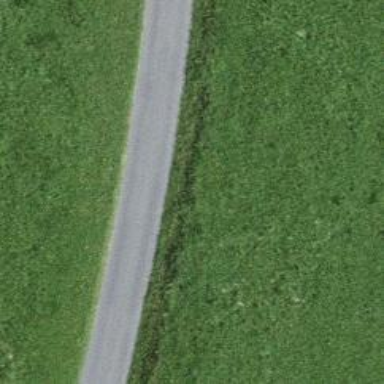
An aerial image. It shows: Unclassified road with asphalt surface.